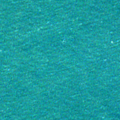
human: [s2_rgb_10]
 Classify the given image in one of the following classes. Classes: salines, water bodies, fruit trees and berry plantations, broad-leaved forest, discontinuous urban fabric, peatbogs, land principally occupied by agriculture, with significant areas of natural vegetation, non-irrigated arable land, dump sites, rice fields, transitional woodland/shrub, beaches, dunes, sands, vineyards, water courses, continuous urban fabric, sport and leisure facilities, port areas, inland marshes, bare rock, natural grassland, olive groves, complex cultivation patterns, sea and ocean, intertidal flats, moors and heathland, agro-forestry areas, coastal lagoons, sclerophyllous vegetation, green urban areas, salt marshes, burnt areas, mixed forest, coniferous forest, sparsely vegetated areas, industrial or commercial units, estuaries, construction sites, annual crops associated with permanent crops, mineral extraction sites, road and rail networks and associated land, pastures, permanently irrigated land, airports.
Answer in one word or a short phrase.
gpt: sea and ocean